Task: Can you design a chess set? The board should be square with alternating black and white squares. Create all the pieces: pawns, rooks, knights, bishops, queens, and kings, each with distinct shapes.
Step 2666:
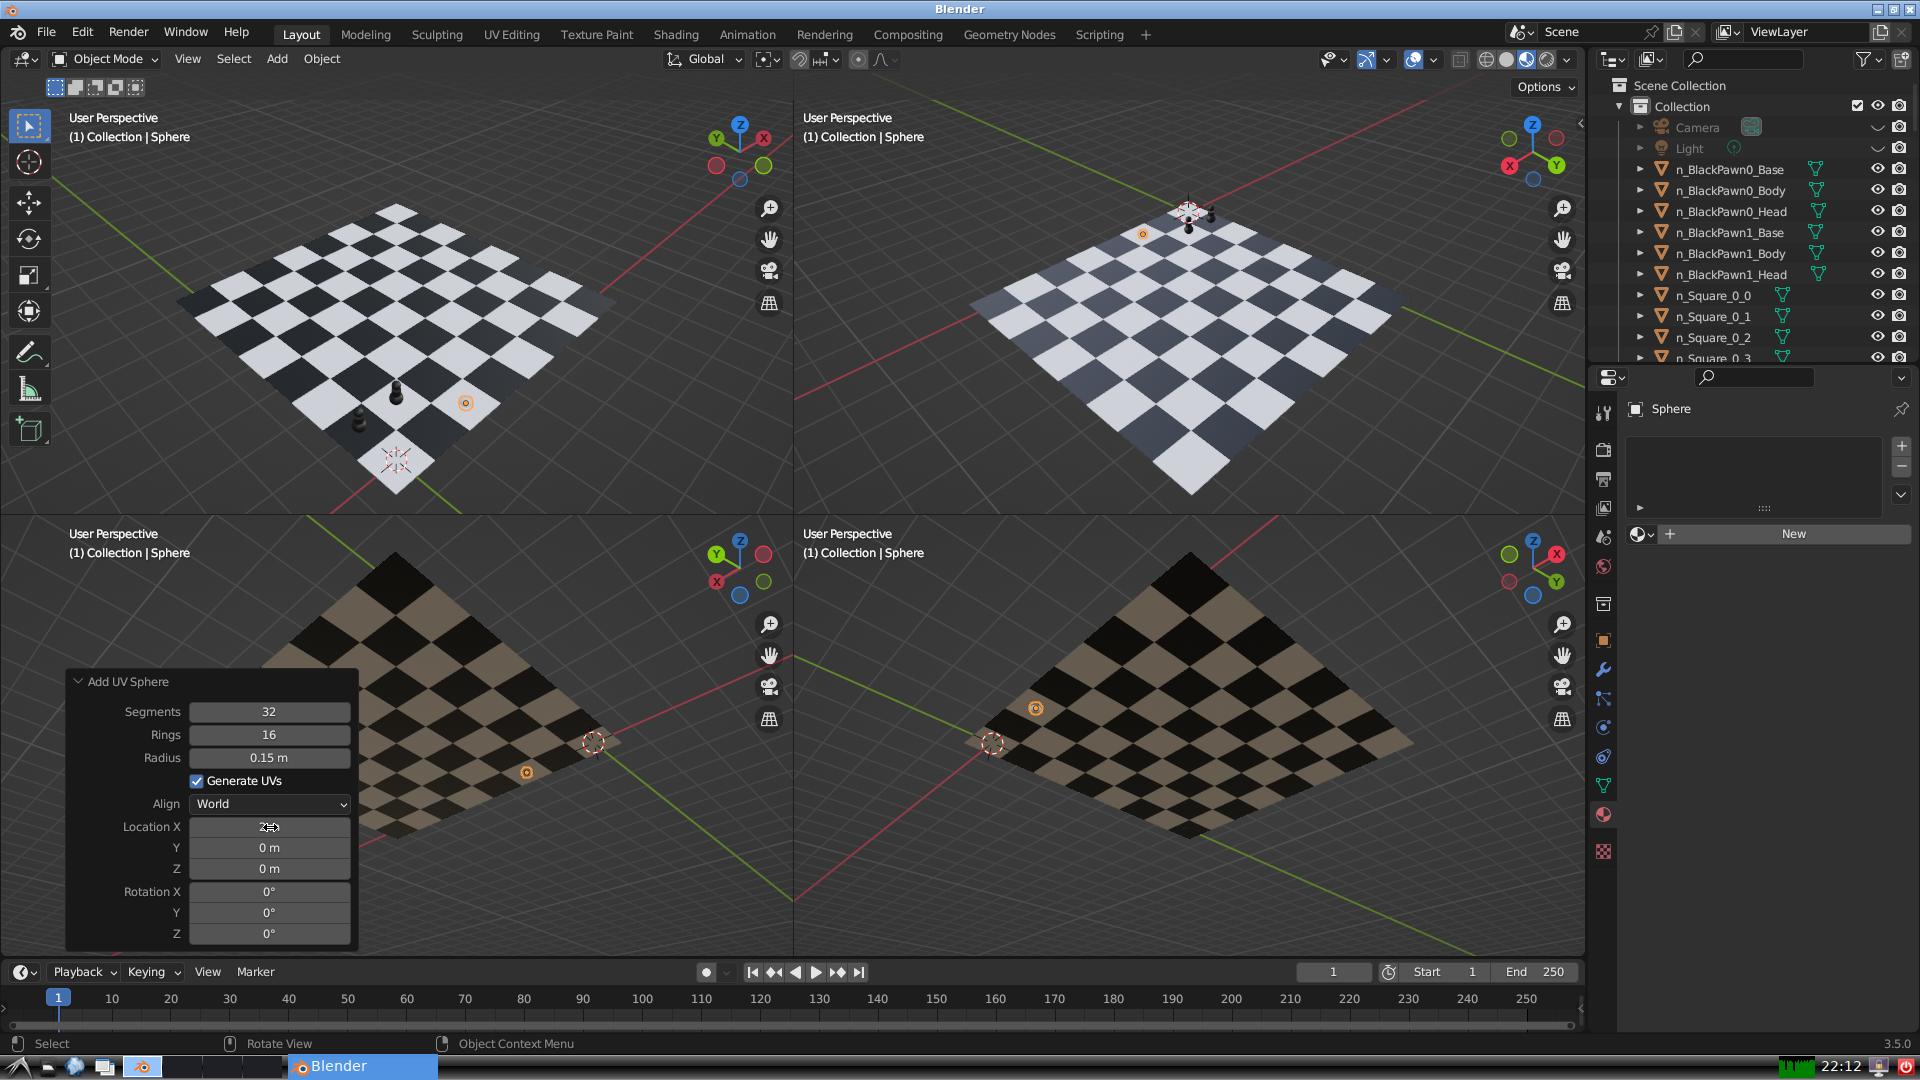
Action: {"mouse_move": [270, 849]}